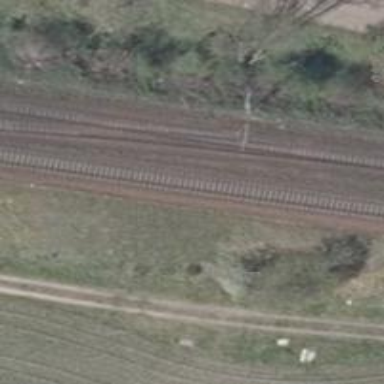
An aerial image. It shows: Electrified railway with contact line running along embankment.